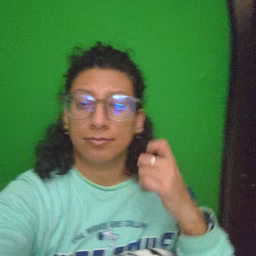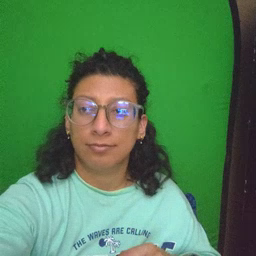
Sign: farm